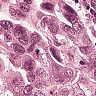
Metastatic tissue present: yes